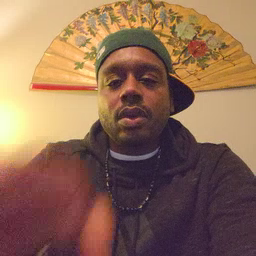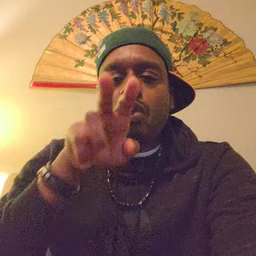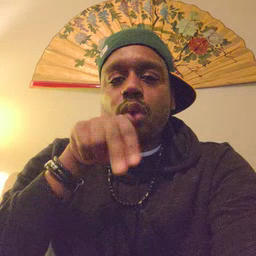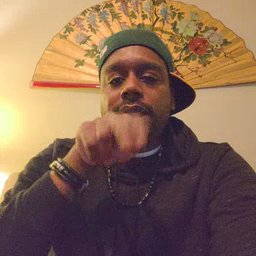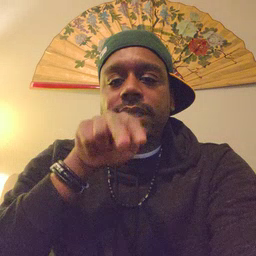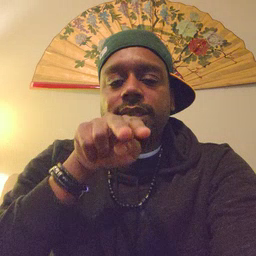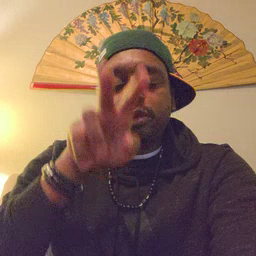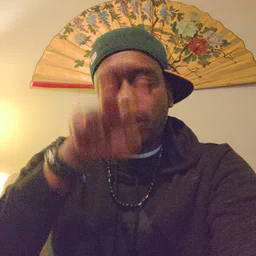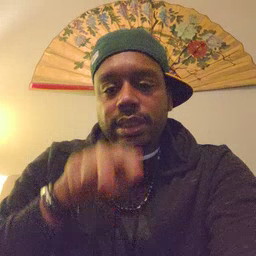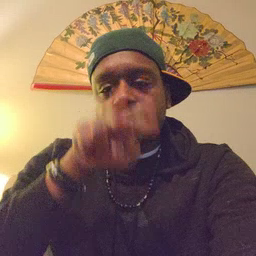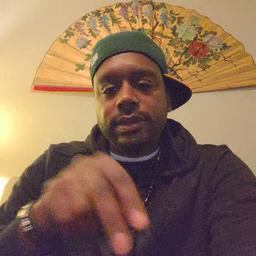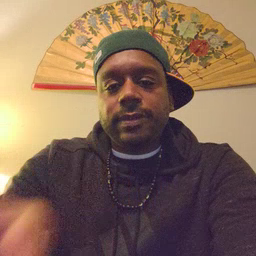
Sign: read